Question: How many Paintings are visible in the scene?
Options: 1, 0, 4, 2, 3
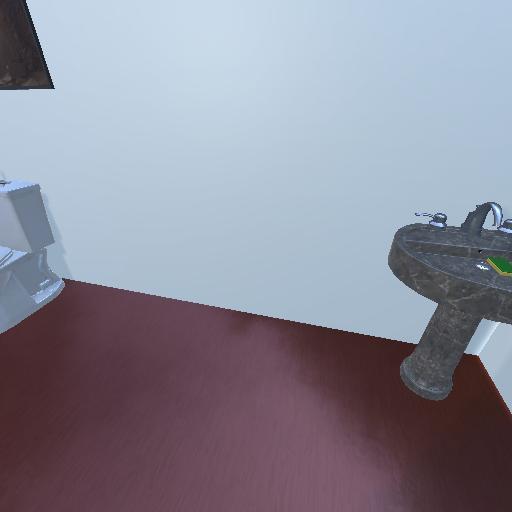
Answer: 1